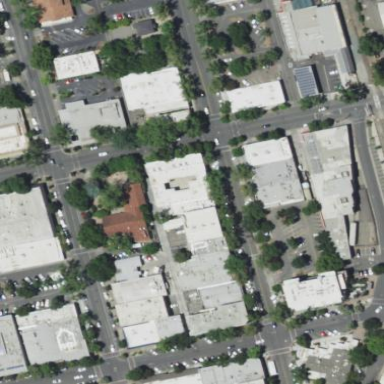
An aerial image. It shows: Commercial building.